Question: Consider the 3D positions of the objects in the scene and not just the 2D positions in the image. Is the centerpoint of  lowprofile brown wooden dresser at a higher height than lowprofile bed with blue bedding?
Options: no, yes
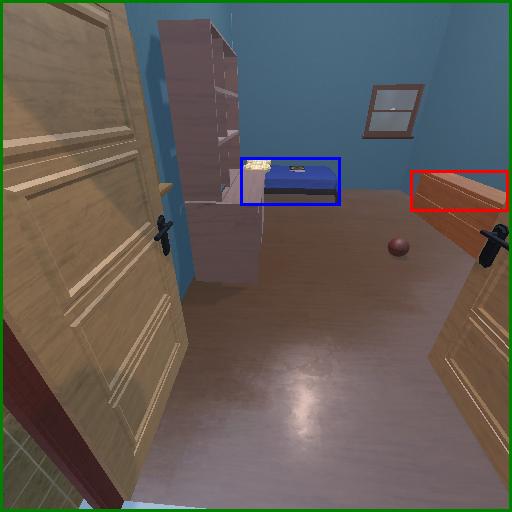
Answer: no